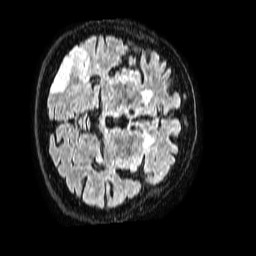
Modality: FLAIR
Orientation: axial
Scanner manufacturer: philips
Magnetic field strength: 1.5 T
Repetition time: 4.8 s
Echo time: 0.3 s